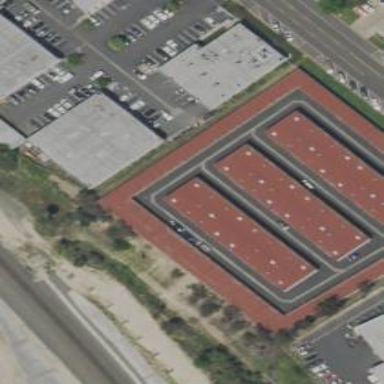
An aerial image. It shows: Building used for storage rental.